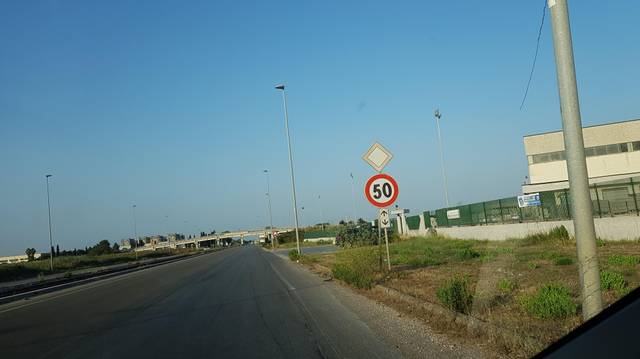
Region: Italy
Coordinates: 40.631, 17.966